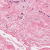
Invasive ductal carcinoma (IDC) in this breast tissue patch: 0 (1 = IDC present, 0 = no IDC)